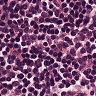
Metastatic tissue present: no